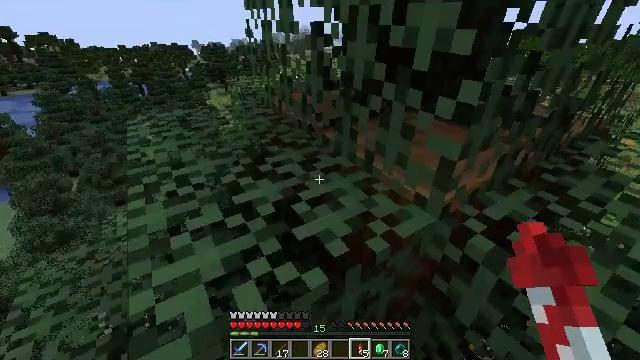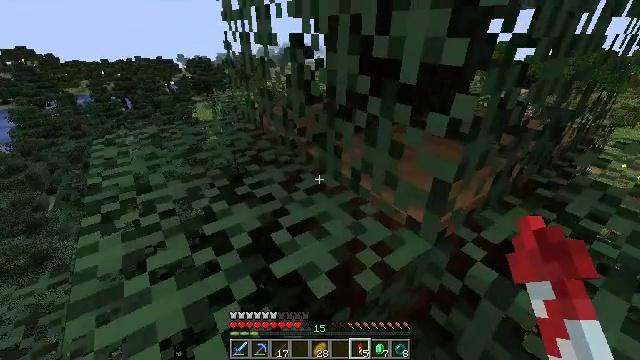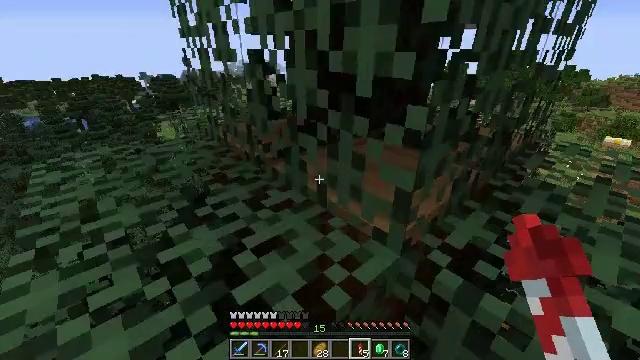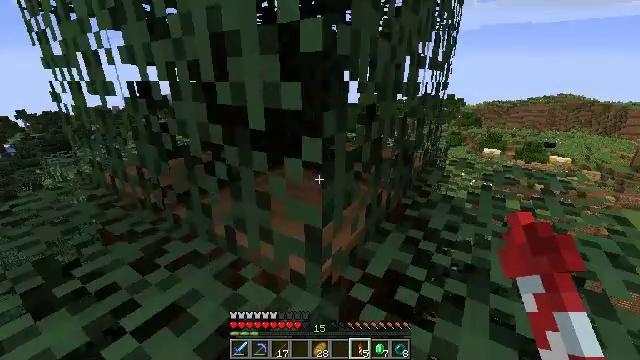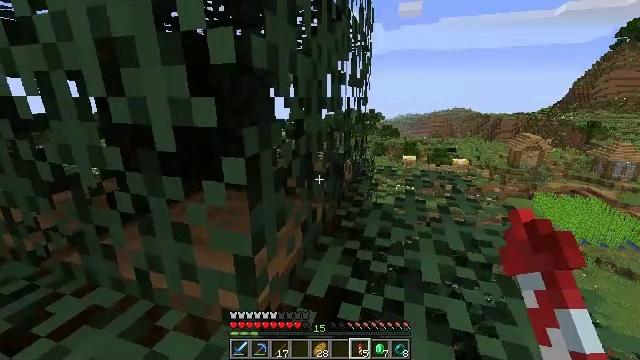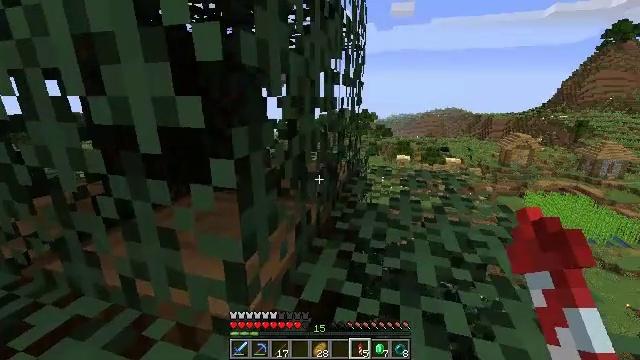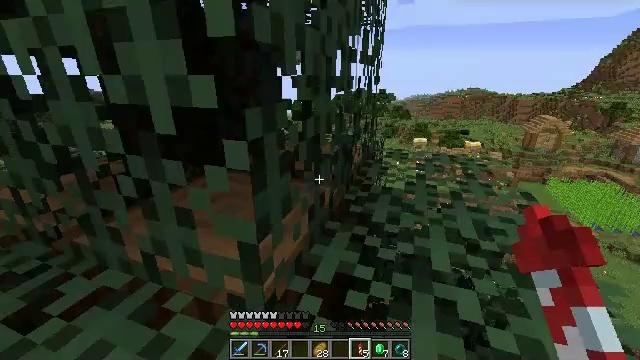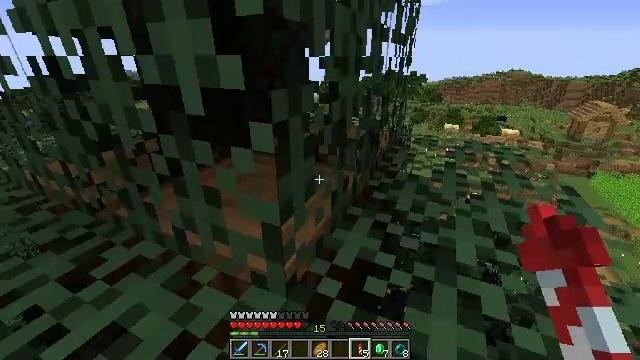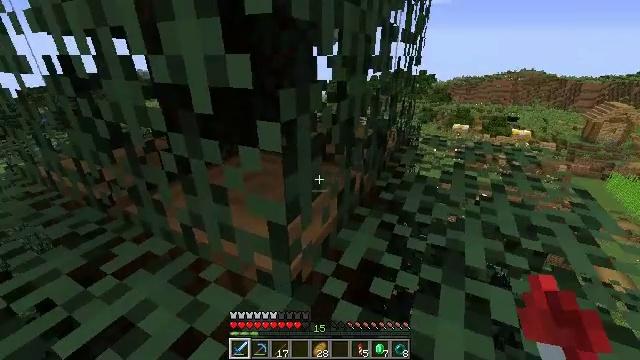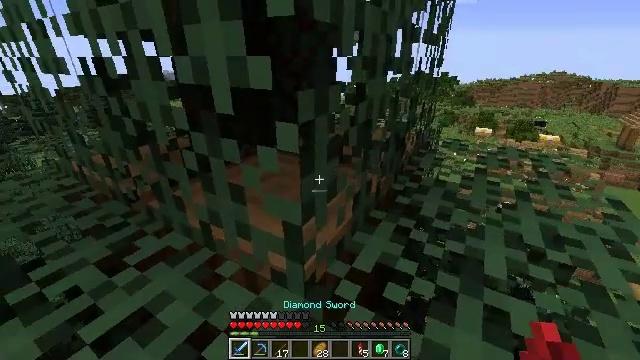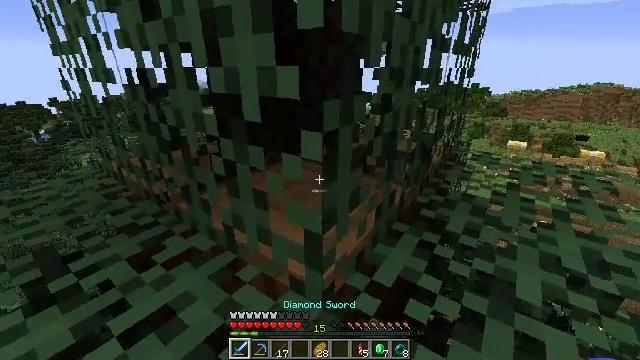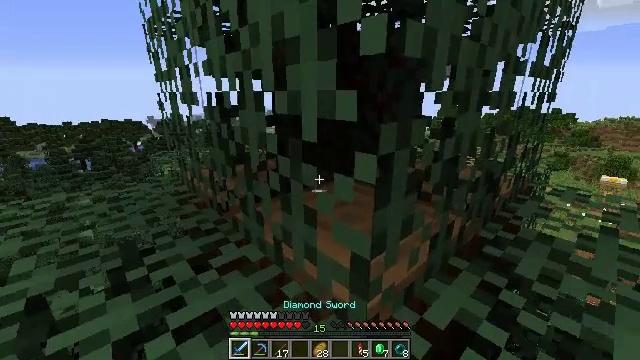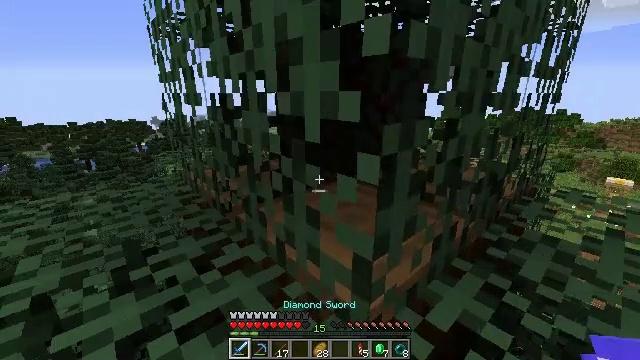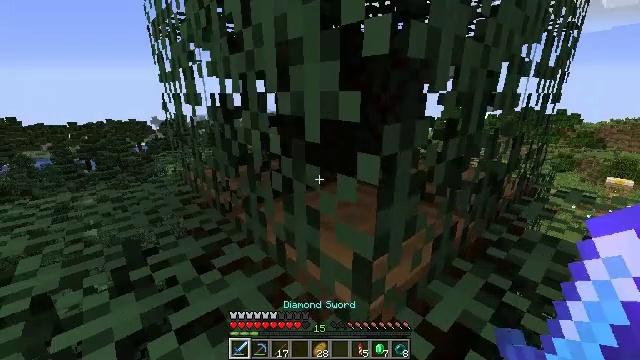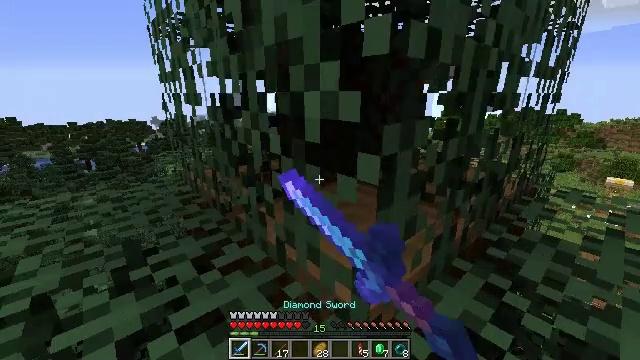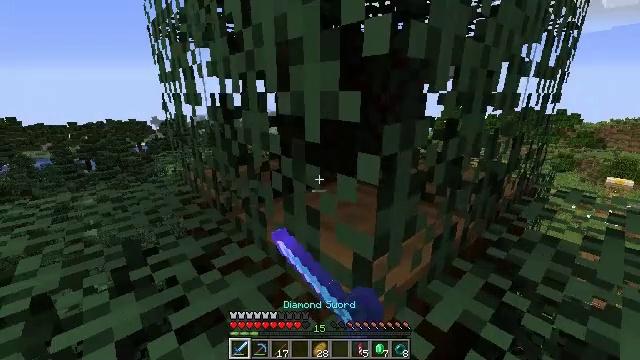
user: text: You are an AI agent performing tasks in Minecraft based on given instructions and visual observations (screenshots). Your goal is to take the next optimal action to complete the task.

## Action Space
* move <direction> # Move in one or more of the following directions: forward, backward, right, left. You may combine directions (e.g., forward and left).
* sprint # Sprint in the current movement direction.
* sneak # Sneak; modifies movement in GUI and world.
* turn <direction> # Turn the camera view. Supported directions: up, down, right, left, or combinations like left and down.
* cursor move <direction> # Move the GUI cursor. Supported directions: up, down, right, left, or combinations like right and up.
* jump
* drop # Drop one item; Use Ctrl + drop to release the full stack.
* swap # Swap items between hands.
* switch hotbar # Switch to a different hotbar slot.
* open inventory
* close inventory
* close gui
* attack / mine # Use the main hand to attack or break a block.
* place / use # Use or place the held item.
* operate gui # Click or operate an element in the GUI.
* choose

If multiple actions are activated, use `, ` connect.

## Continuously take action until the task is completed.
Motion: motion action
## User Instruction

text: Collect spruce leaves for landscaping.
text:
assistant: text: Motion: move forward, turn right and up
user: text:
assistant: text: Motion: move forward, turn right and up
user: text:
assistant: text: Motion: turn right and up
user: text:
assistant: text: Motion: turn right and up
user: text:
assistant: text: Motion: turn right
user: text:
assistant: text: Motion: turn left and down
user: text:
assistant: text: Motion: turn left and down
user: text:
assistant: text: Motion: turn left, switch to hotbar 1
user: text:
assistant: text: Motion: turn left, switch to hotbar 1
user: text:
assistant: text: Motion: turn left and up, switch to hotbar 1
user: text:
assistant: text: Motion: turn left and up
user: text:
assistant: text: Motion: no_op
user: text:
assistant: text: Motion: attack / mine
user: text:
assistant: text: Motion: attack / mine
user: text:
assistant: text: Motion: no_op
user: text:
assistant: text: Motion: move forward, switch to hotbar 2
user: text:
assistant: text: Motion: move forward, turn down, switch to hotbar 2
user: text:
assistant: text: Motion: move forward, turn down, attack / mine
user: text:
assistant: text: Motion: move forward, turn right and down, attack / mine
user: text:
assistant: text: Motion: move forward, turn right and down, attack / mine
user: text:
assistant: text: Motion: turn right and down, attack / mine
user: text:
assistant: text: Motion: attack / mine
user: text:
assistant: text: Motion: attack / mine
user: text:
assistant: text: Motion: attack / mine
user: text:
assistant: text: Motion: attack / mine
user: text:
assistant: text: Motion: attack / mine
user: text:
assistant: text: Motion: turn left and up, attack / mine
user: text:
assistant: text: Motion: attack / mine